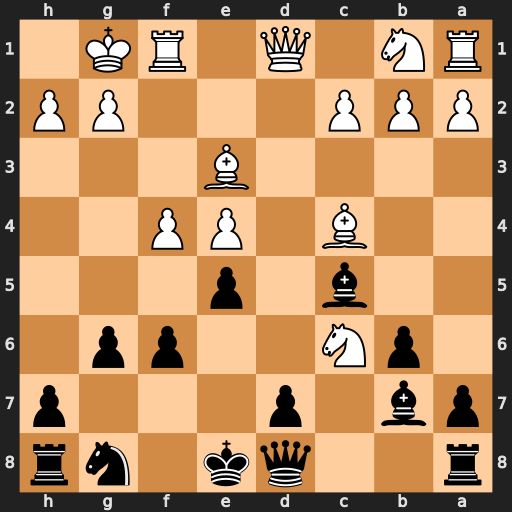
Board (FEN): r2qk1nr/pb1p3p/1pN2pp1/2b1p3/2B1PP2/4B3/PPP3PP/RN1Q1RK1
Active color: b
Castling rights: kq
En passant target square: -
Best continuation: Bxe3+